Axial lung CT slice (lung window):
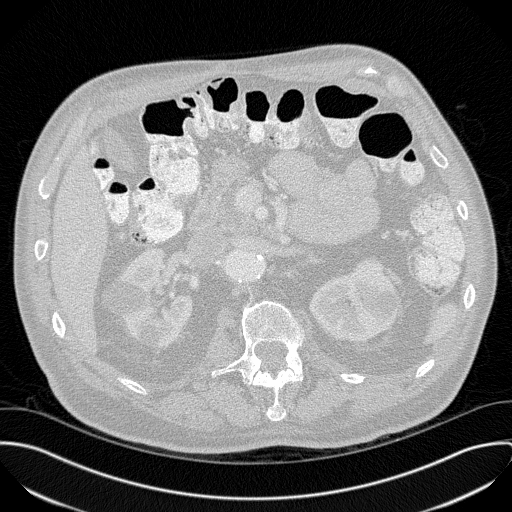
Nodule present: no